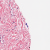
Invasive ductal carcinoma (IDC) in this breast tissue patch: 0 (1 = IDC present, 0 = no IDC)